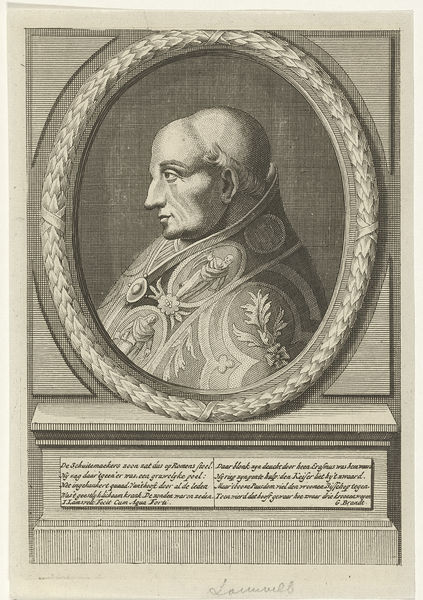
Titel: Portret van paus Adrianus VI
Künstler: Jan Lamsvelt
Standort: Amsterdam
Institution: Rijksmuseum
Schlagwörter: cleric, king, pope, priest, collar, face, hair, nose, portrait, robe, profile, man, ear, head, eyes, drawing, ornament, oval, coat, french, jacket, writing, cape, leaves, wreath, italian, bald, ears, monk, porträt, circle, eye, shade, text, big, silhouette, words, texxt, hpwn